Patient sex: F
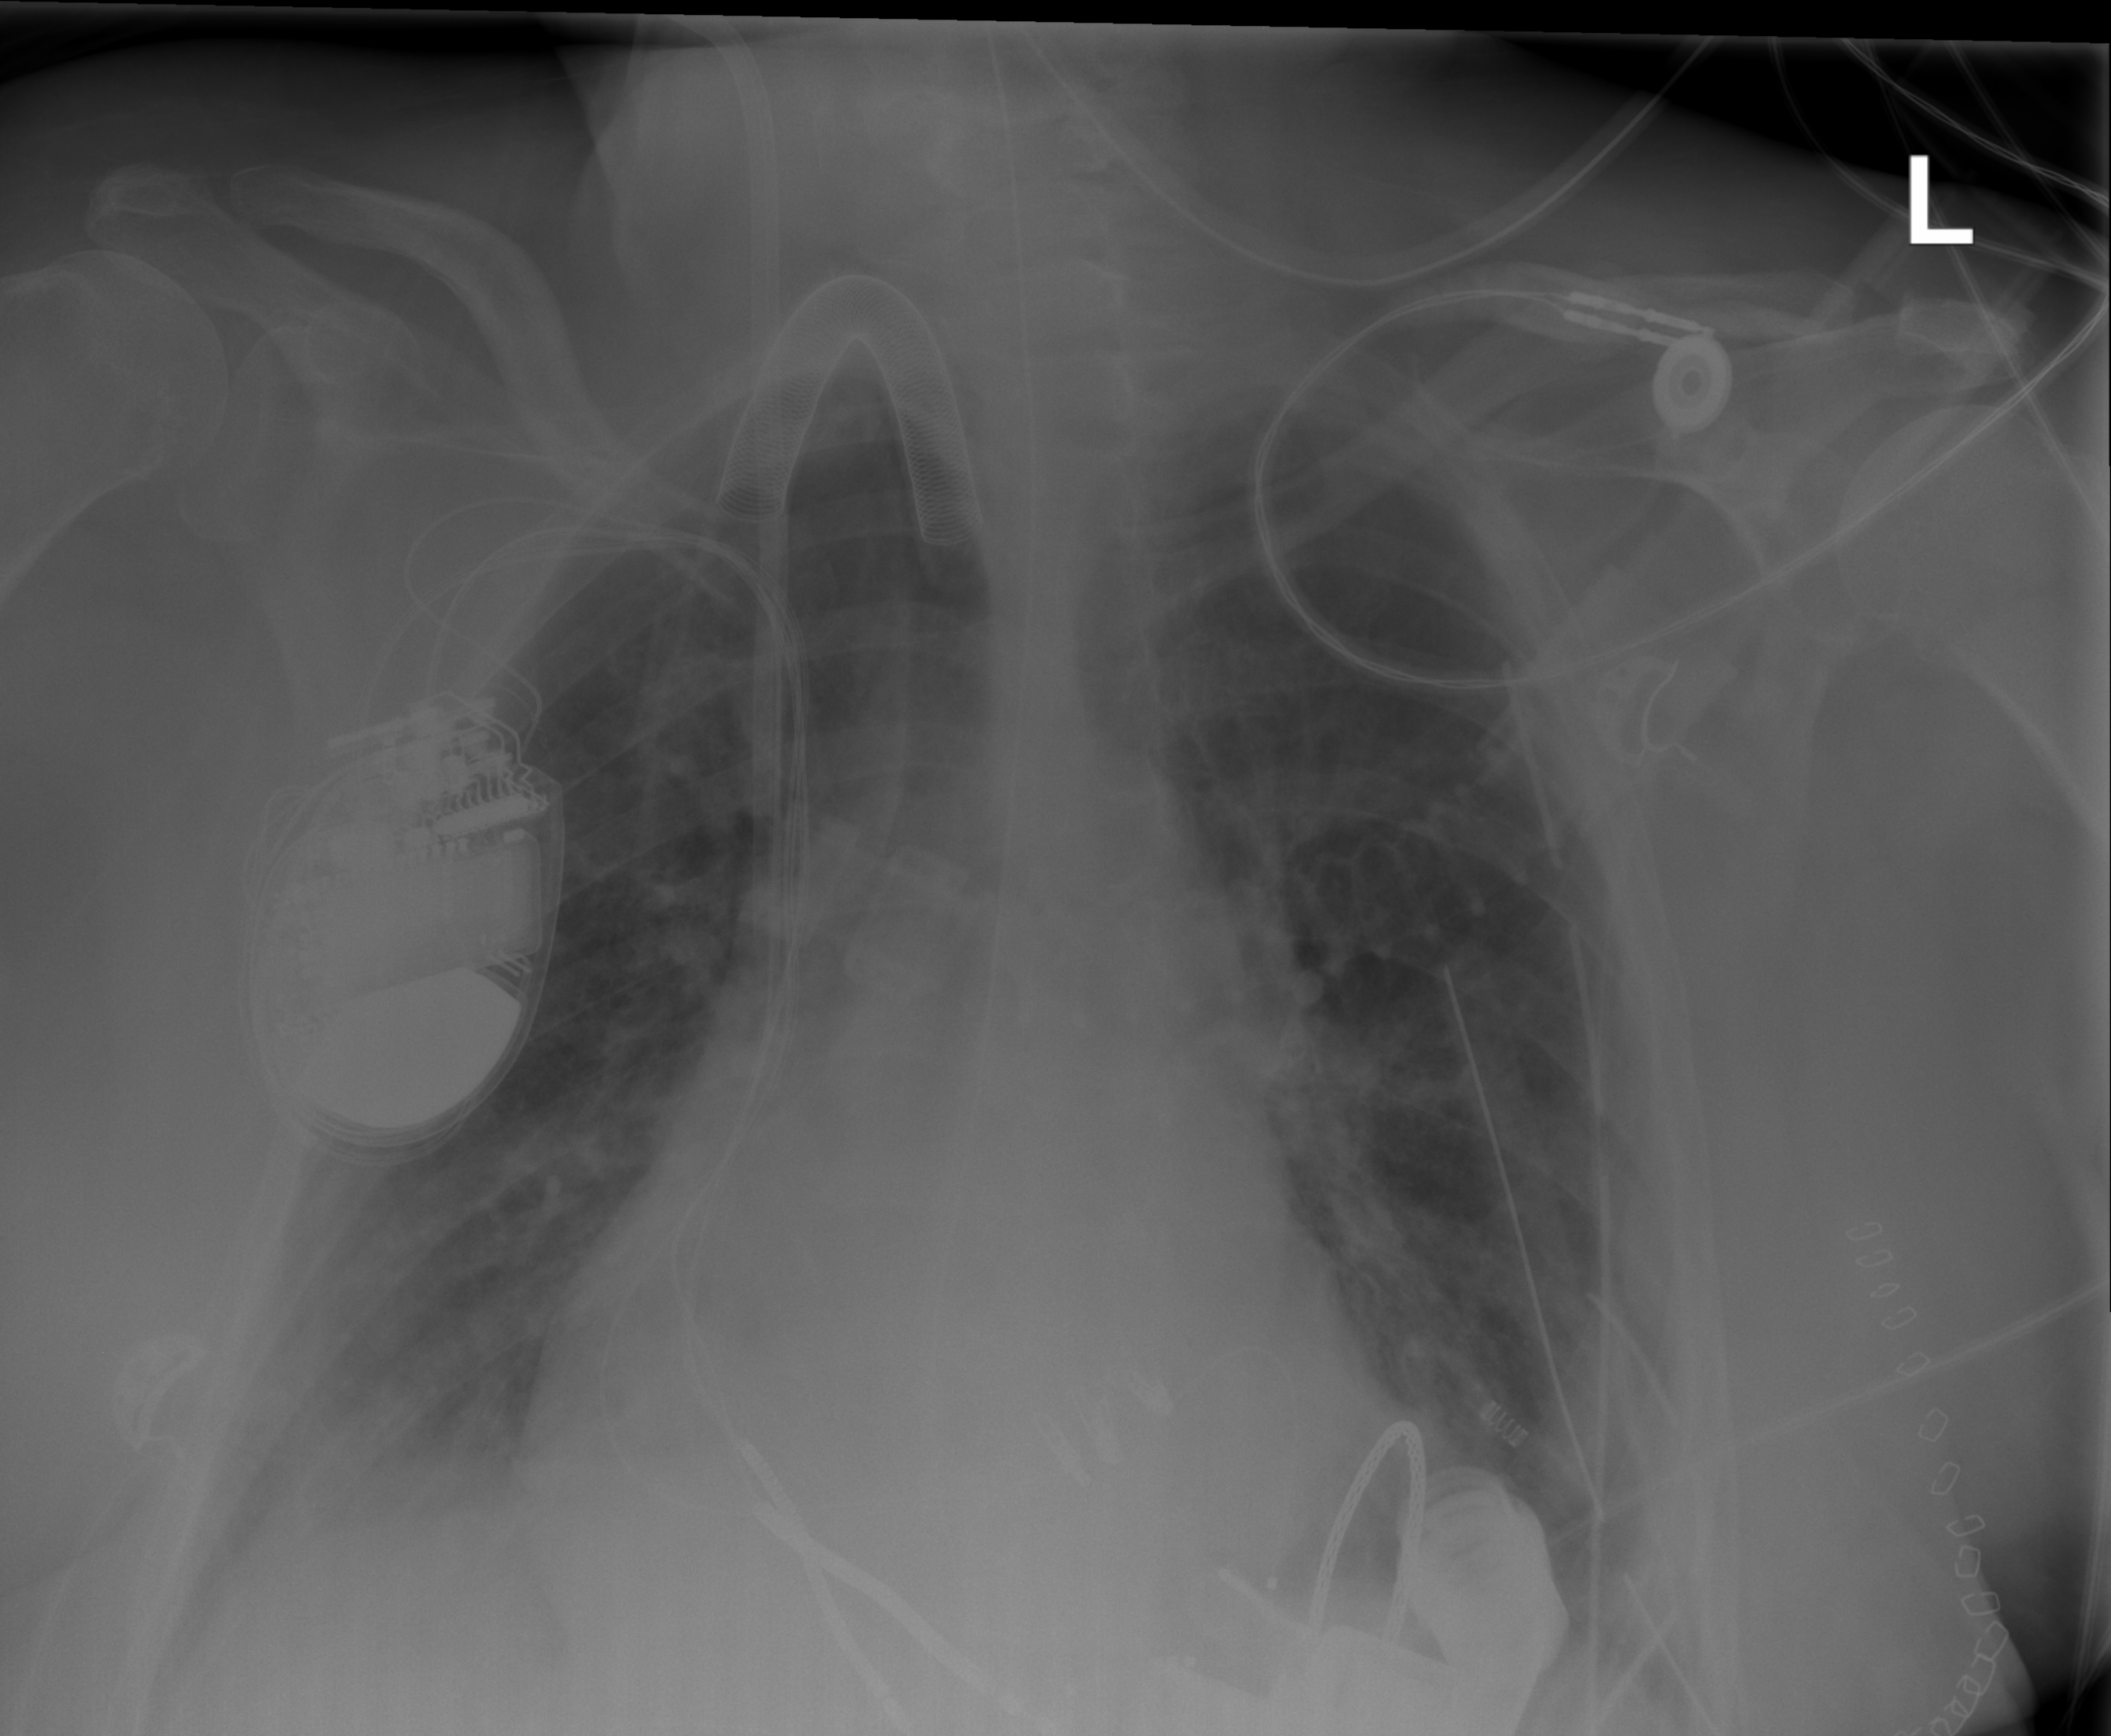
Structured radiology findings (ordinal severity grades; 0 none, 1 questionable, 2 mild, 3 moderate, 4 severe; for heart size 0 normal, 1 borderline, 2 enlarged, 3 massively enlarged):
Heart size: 2
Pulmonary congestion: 2
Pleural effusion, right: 2
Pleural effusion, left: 2
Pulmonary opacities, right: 0
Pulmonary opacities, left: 0
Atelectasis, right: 2
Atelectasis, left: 2